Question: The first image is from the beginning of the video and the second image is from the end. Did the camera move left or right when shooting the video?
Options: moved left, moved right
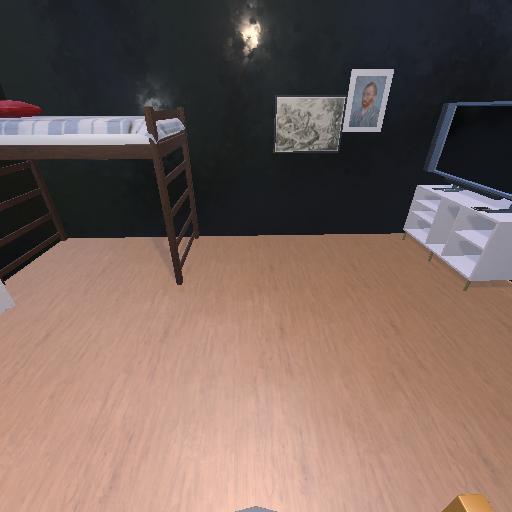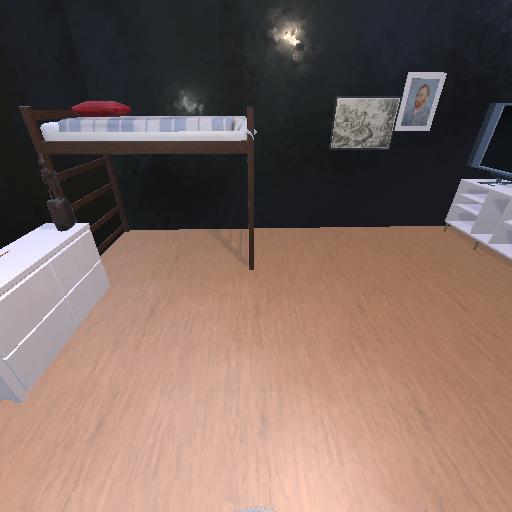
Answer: moved left